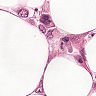
Metastatic tissue present: yes